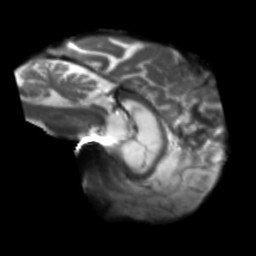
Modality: T2w
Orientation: sagittal
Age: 69
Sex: male
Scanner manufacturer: siemens
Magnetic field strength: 3 T
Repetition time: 5.25 s
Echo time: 0.08 s